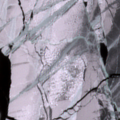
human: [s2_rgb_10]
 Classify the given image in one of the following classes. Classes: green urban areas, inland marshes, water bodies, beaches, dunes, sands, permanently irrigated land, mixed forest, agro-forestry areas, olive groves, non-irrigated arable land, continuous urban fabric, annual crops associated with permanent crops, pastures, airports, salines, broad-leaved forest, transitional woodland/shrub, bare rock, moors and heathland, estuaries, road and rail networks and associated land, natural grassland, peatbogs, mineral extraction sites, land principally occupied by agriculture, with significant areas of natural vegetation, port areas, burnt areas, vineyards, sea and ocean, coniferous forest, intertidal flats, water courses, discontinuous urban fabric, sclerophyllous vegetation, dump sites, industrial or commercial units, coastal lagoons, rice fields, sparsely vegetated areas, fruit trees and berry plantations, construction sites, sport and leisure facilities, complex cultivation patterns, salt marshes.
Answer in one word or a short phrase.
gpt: sea and ocean